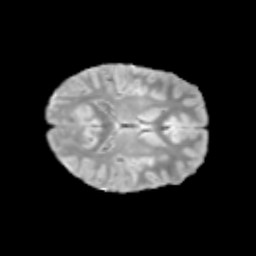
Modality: T2w
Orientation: axial
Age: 11
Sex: female
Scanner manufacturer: siemens
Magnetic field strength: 3 T
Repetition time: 3.8 s
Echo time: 0.07 s